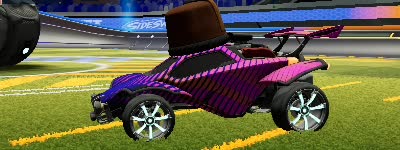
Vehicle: octane